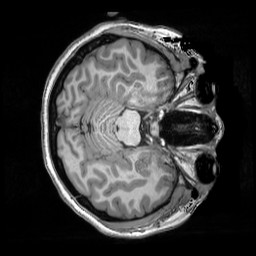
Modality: T1w
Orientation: axial
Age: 19
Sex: female